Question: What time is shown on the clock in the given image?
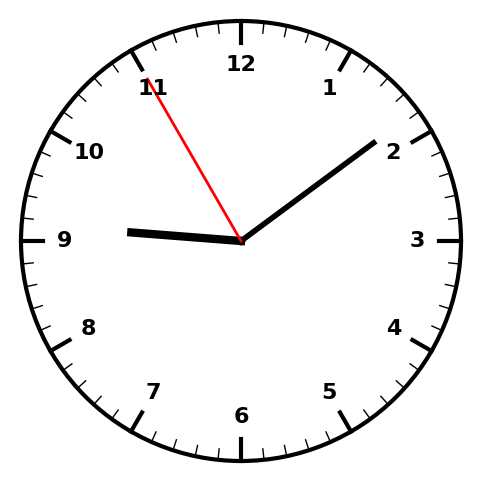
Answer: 09:08:55